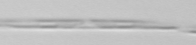
Label: Pseudo-nitzschia